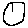
Label: circle